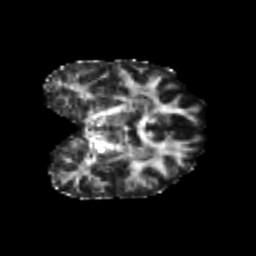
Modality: FA
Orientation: coronal
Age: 24
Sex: female
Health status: healthy
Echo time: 0.074 s